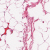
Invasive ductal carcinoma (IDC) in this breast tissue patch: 0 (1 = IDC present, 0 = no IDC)